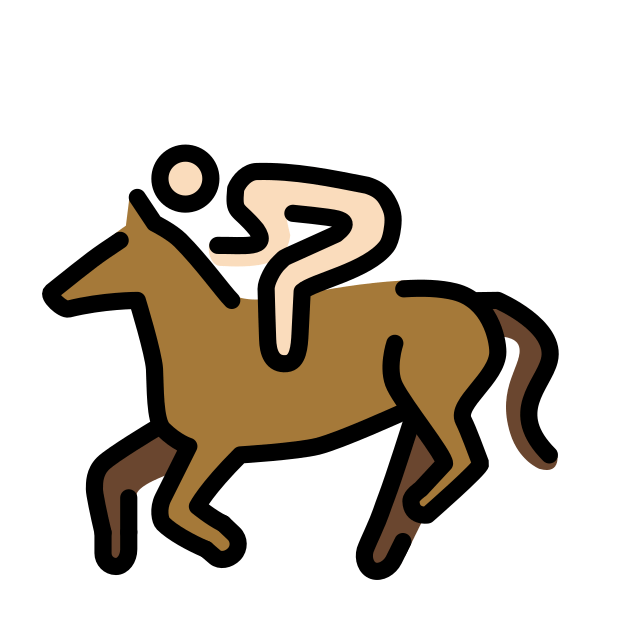
horse racing: light skin tone